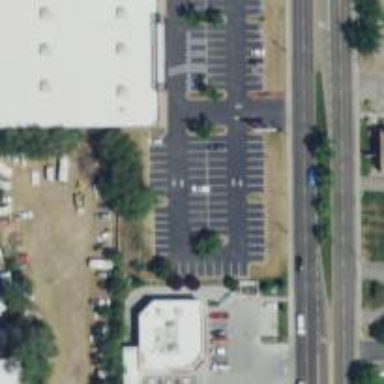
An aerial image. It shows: Retail area.